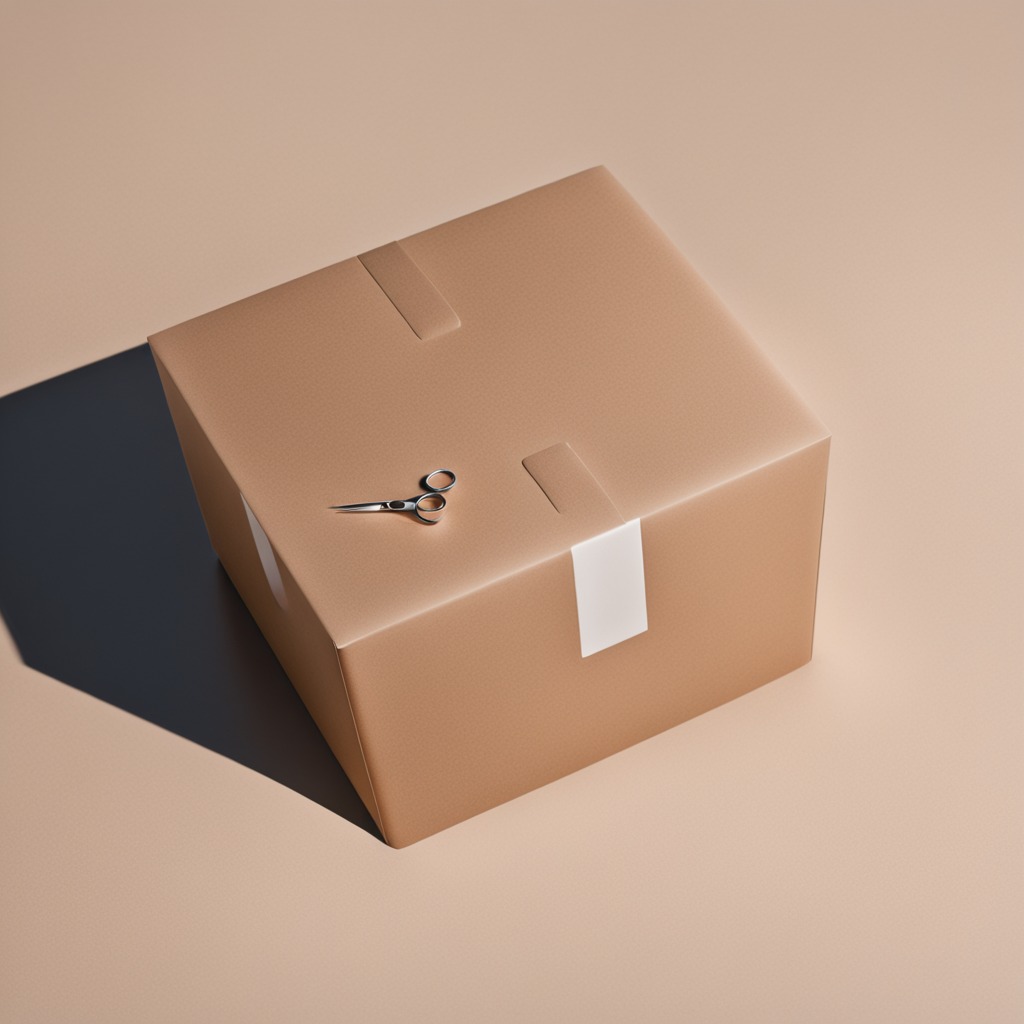
A scissor is lying on the cardboard box surface.